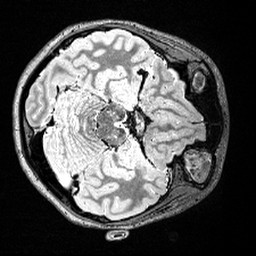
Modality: T2w
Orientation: axial
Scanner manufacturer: siemens
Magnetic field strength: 3 T
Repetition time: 3.2 s
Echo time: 0.566 s